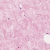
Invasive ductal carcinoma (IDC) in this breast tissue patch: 0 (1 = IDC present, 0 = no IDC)